Interaction volume radius: 10 \u00c5
Interaction volume height: 25 \u00c5
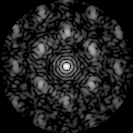
Disorder parameter: 0.5496